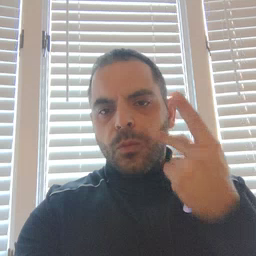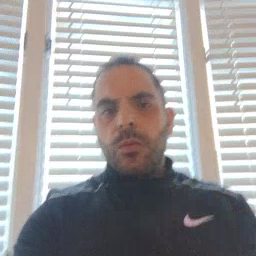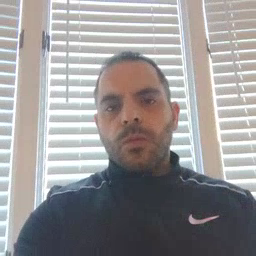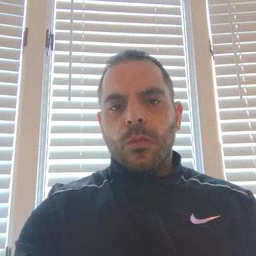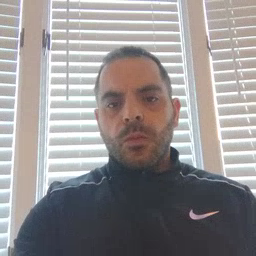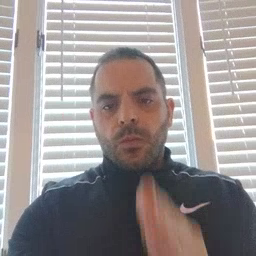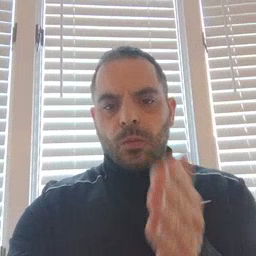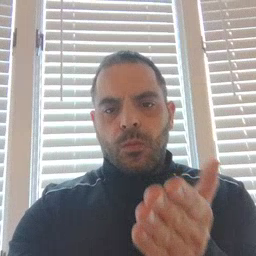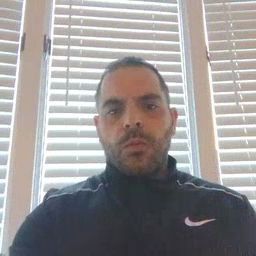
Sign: book